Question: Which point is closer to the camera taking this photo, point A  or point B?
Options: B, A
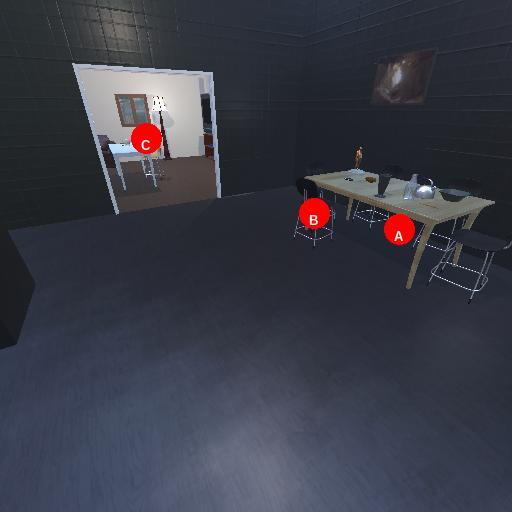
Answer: B